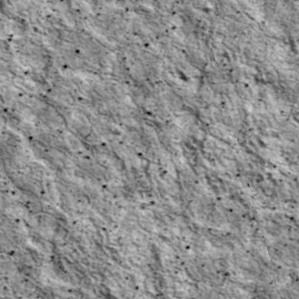
Label: non_frost